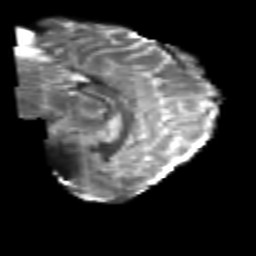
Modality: T2w
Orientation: sagittal
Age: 24
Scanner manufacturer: philips
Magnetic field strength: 3 T
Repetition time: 8.6 s
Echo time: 0.127 s